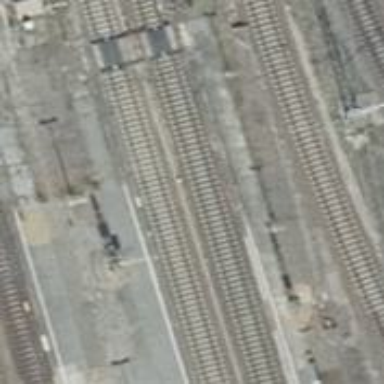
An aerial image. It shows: Milestone along the railway track with catenary mast.